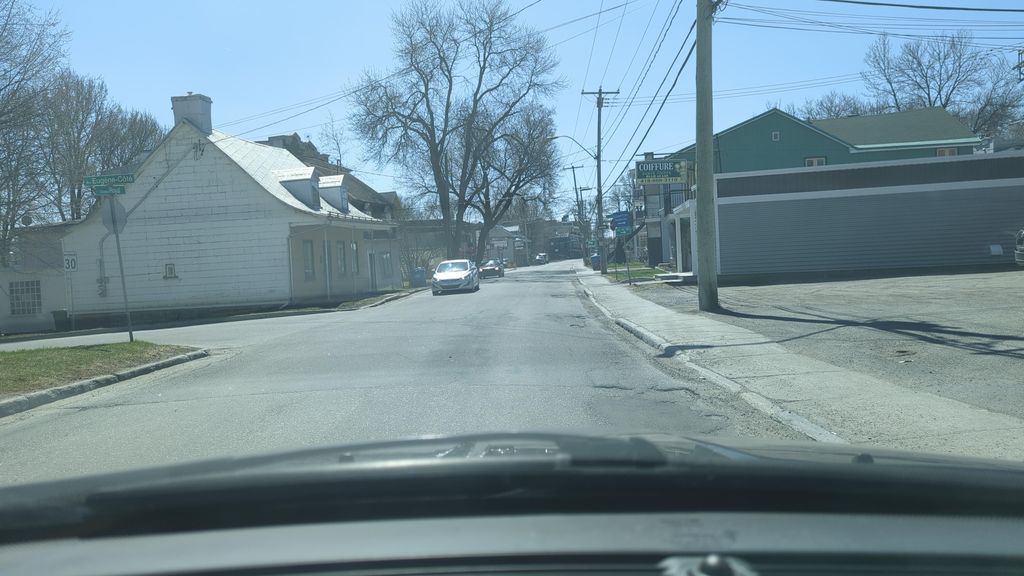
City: quebec_city